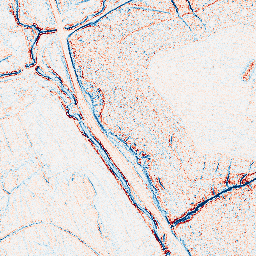
Category: edge_preserving
Decomposition family: anisotropic_diffusion
Decomposition parameters: iterations: 5
kappa: 50
gamma: 0.05
Upsampling method: sinc_blackman
Upsampling parameters: scale: 4
kernel_size: 16
Upsampling scale: 4